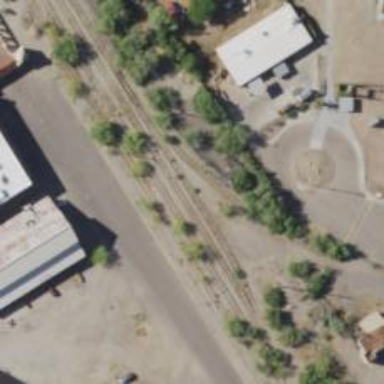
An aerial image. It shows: Abandoned railway yard.